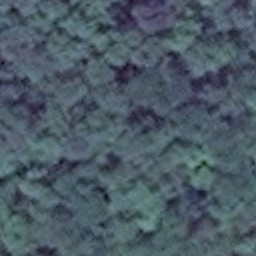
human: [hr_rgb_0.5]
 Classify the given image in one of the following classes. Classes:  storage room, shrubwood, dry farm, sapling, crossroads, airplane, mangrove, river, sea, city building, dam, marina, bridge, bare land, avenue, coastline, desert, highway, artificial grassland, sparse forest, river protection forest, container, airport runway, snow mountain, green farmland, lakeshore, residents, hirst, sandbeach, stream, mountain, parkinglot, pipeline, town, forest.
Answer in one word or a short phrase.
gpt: forest